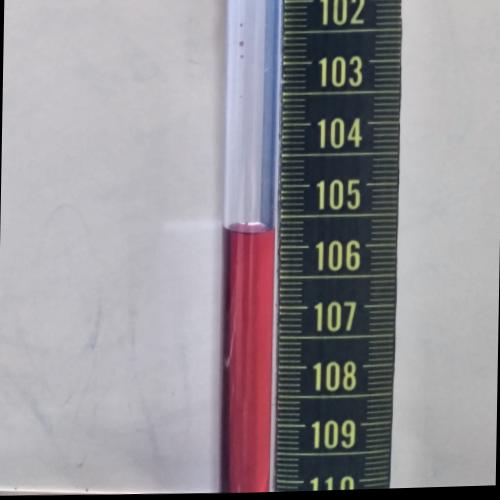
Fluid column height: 105.8 cm